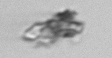
Label: detritus